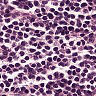
Metastatic tissue present: no